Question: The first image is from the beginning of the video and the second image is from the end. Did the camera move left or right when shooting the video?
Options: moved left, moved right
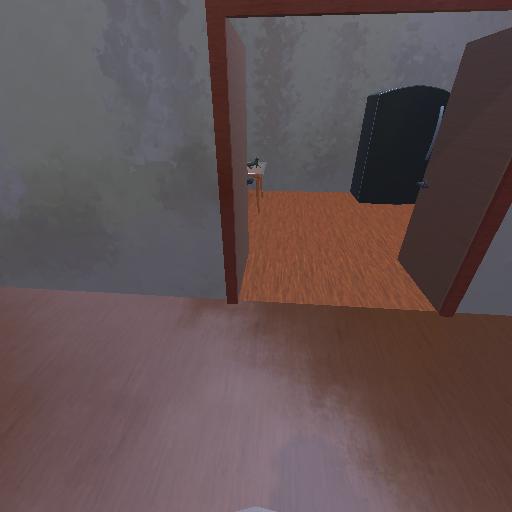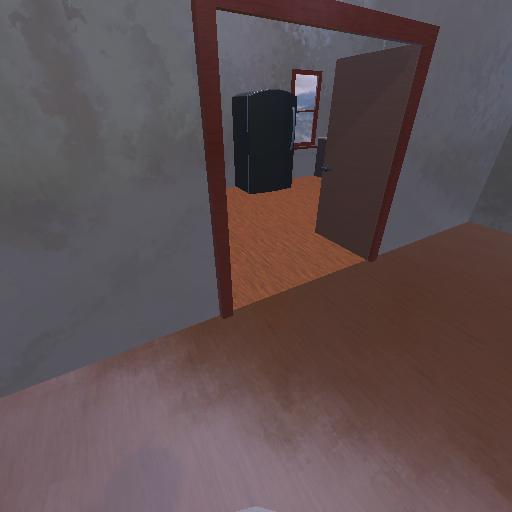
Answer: moved left